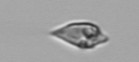
Label: Oxytoxum